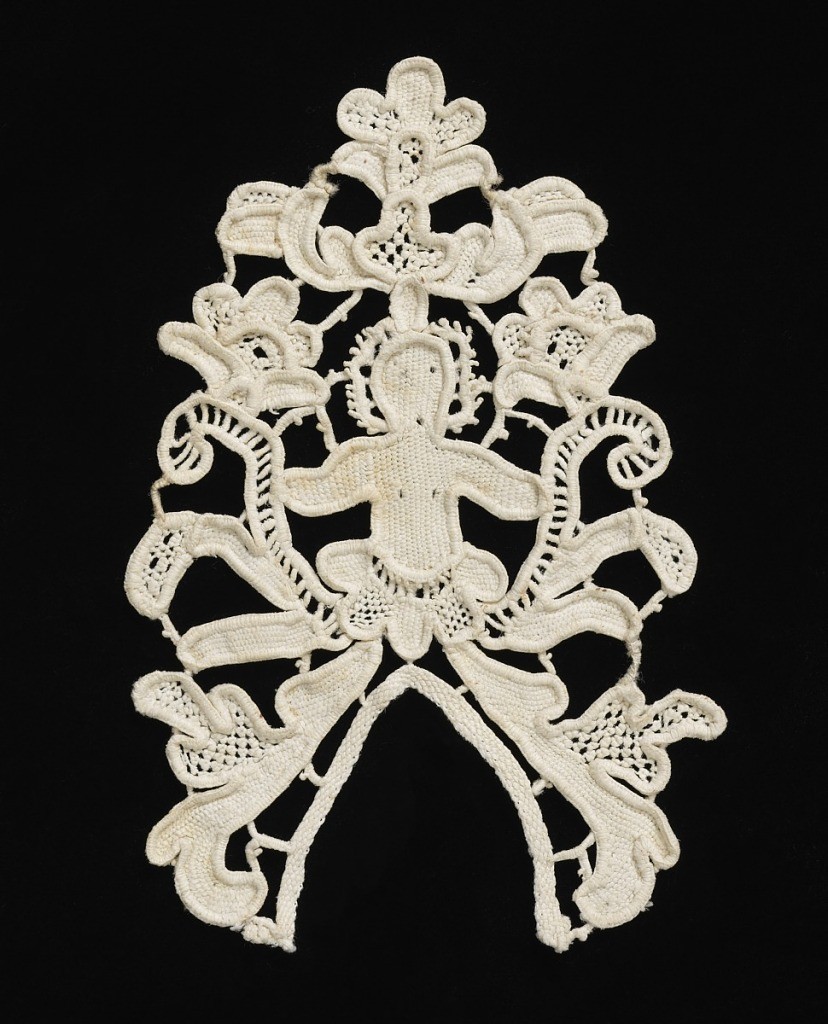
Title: Ornament
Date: late 16th century
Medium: Technique: punto in aria needle lace
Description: Corner ornament with floral forms with the figure of a siren in the center. Modes: cordonnet, brides.